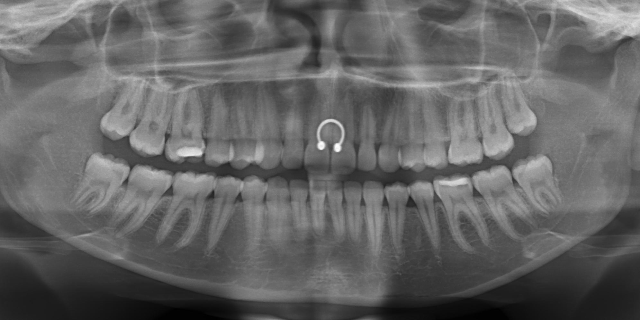
adult